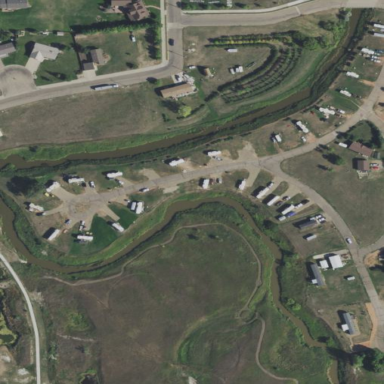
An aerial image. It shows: Campsite designated for tourism.